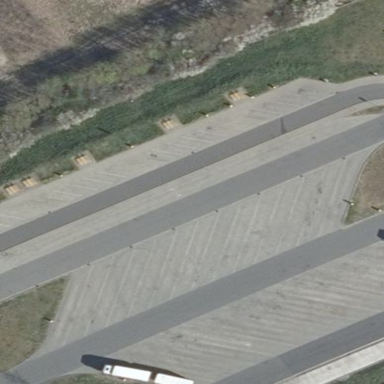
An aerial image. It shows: Parking area with surface.